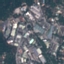
Land use / land cover: Industrial